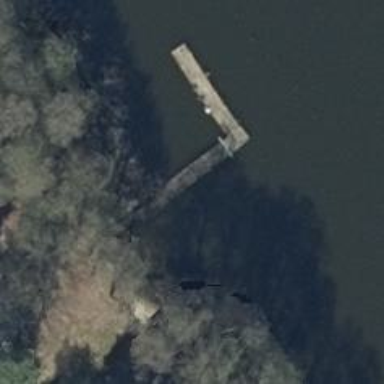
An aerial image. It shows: Man-made pier.